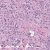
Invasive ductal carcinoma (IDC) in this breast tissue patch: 1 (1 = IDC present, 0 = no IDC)